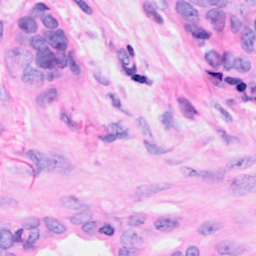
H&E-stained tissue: Breast